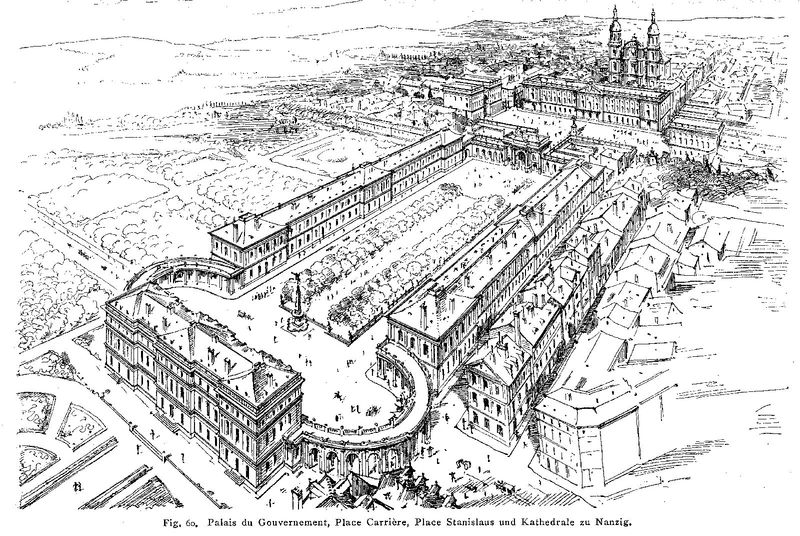
Titel: Nancy, Neuordnung der Platzabfolge
Künstler: Emmanuel Héré de Corny
Schlagwörter: bäume, stadt, fenster, frankreich, skizze, zeichnung, gebäude, park, schloss, architektur, häuser, büsche, kirche, land, garten, ansicht, hof, buch, palast, druck, text, schema, kathedrale, buchseite, untertitel, alleen, plan, prunk, louvre, abbildung, palais, versailles, kriche, regierung, umland, gouvernement, nanzig, place carriere, stanislaus, nanizg